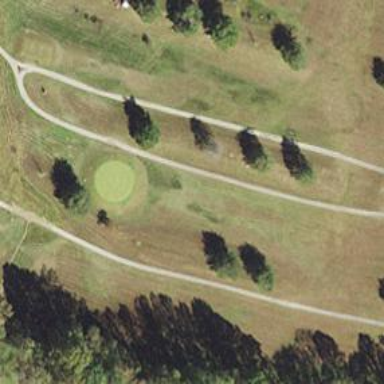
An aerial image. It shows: Footway that serves as golf path.